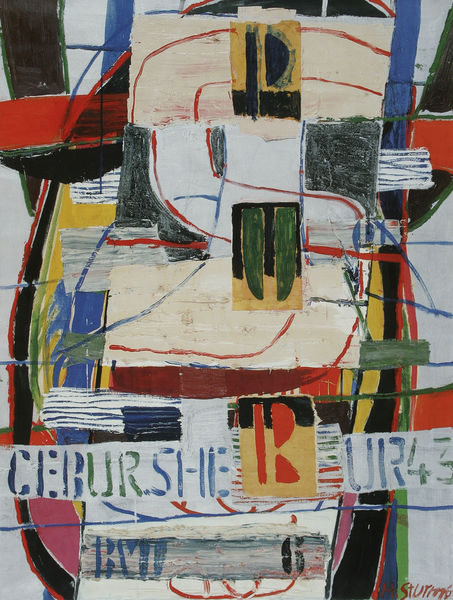
Titel: Pur
Künstler: Helmut Sturm
Standort: München
Institution: Galerie van de Loo
Schlagwörter: blau, hand, weiß, gelb, grün, komposition, bunt, finger, hell, schwarz, rot, flächig, signatur, farbig, schrift, papier, moderne, abstrakt, flächen, modern, farbe, formen, linien, signiert, sturm, zahlen, ziffern, streifen, striche, farbflächen, form, buchstaben, plakat, dekorativ, wort, grundfarben, pur, wörter, braque, bmt, cebur, ceburshe, cebursheur4, hundertwasserähnlich, streifem, stzrm, ur43, verbindungslinie